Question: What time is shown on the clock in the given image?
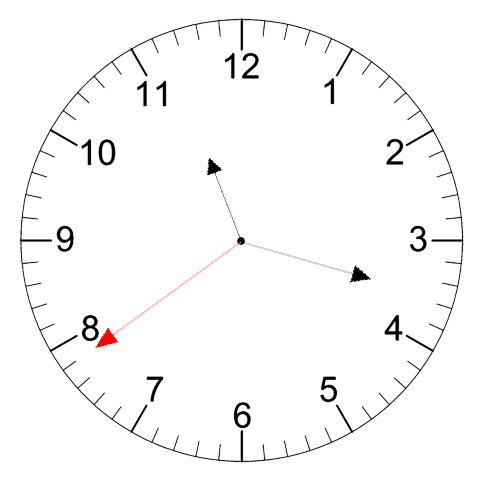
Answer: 11:17:39